Field crop: maize
Growth stage: 2
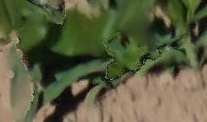
Species: maize